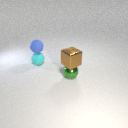
small blue rubber sphere above small cyan rubber sphere